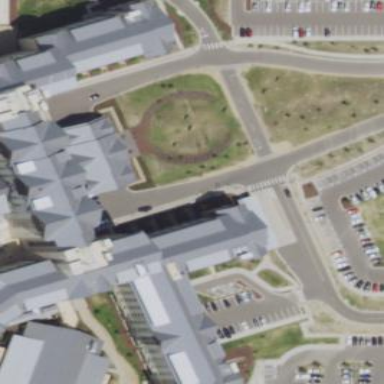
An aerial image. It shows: Building with brown roof. The brown color adds warm touch to the structure.